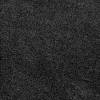
Atmospheric dust classification: dusty